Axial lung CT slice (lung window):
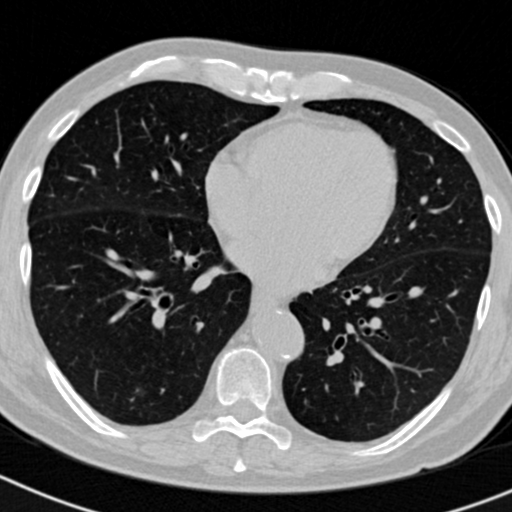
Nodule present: no